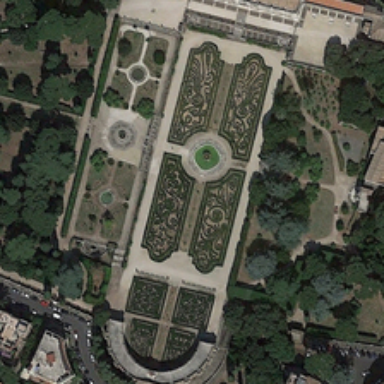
Some green trees are around a square near some buildings .